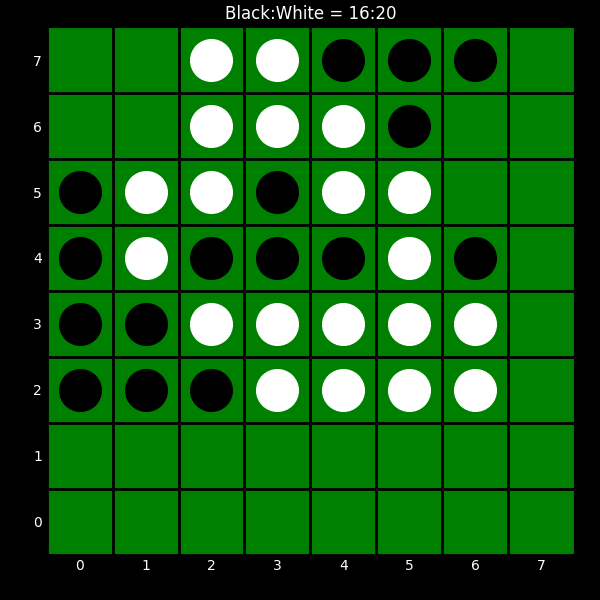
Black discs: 16
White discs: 20